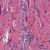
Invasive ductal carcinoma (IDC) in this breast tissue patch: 1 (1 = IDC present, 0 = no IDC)